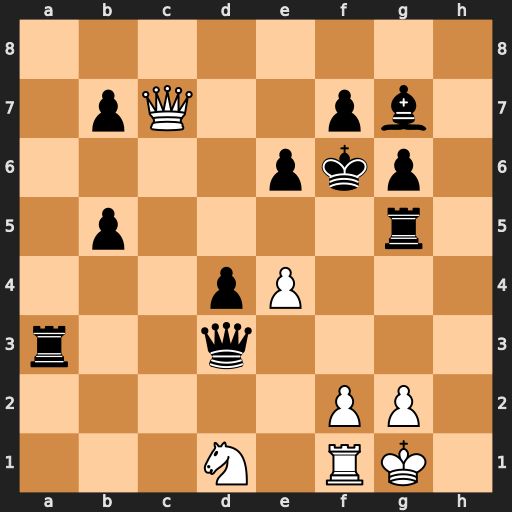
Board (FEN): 8/1pQ2pb1/4pkp1/1p4r1/3pP3/r2q4/5PP1/3N1RK1
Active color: w
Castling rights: -
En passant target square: -
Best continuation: Qd8+ Ke5 f4+